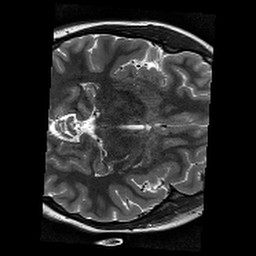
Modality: T2w
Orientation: axial
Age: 18
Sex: female